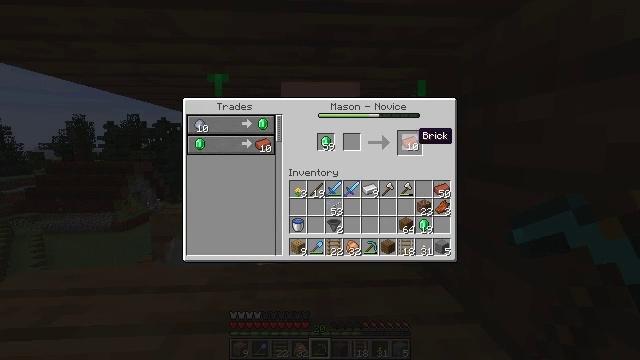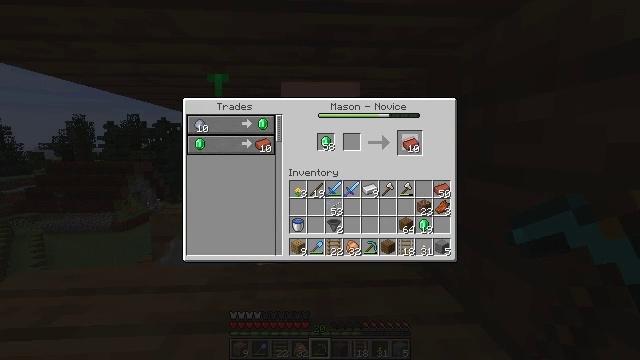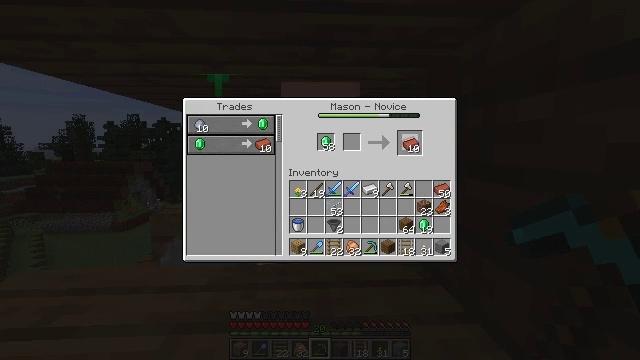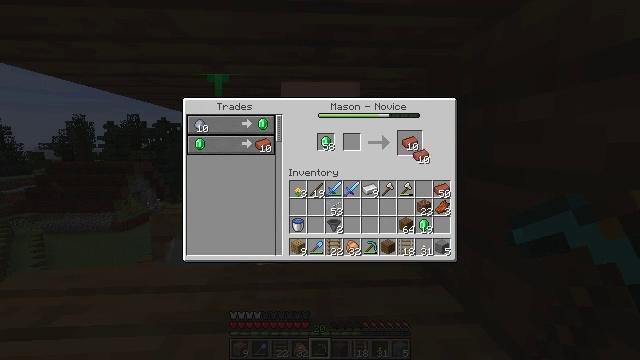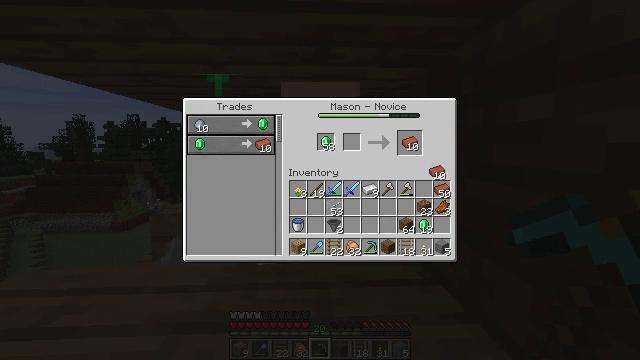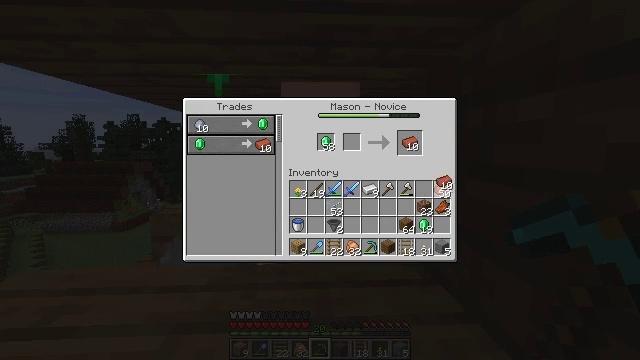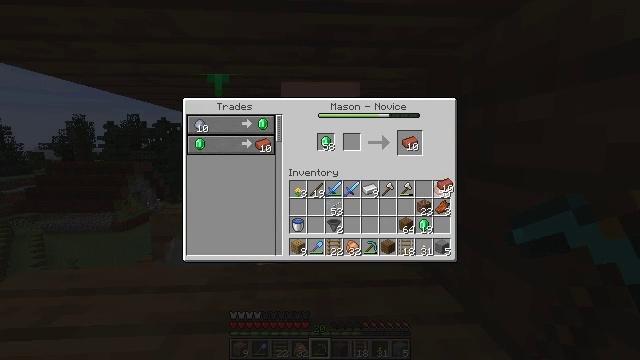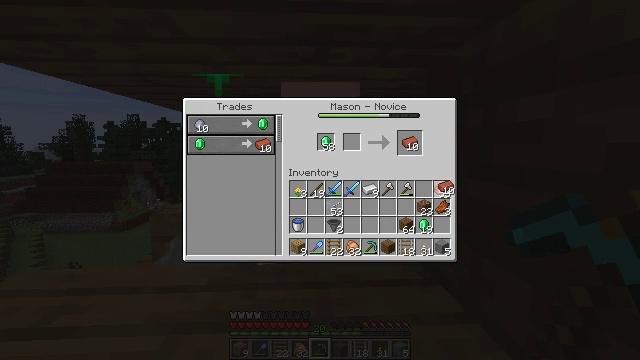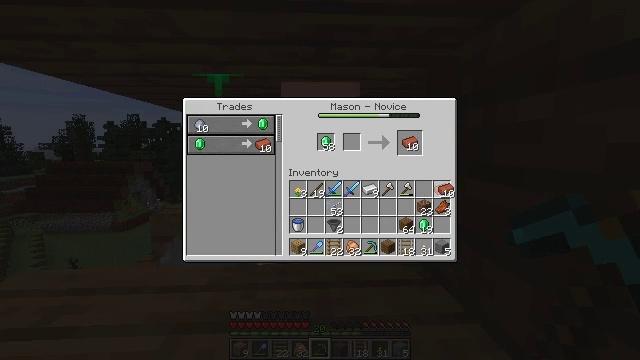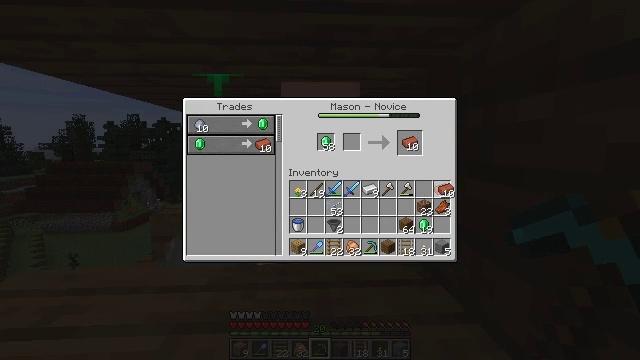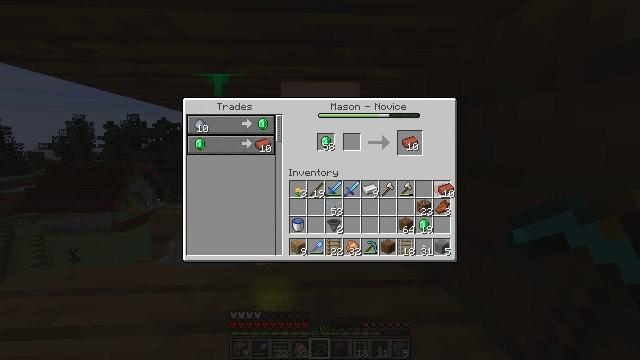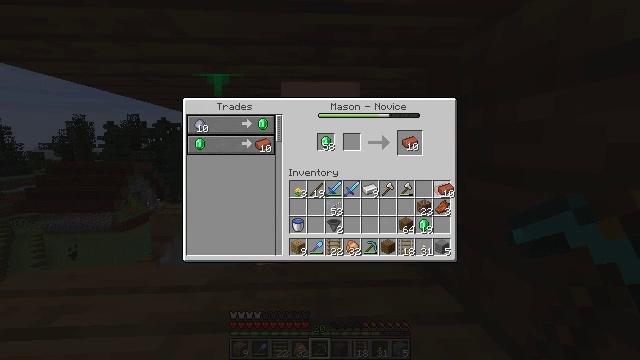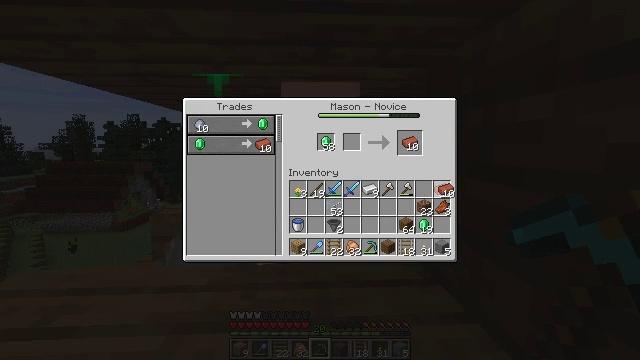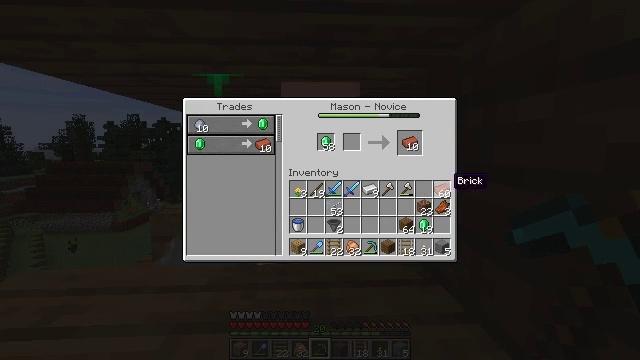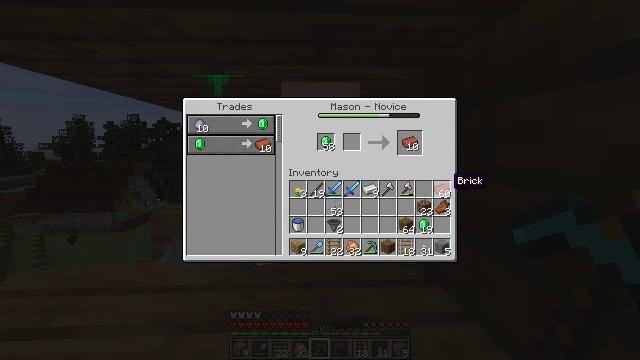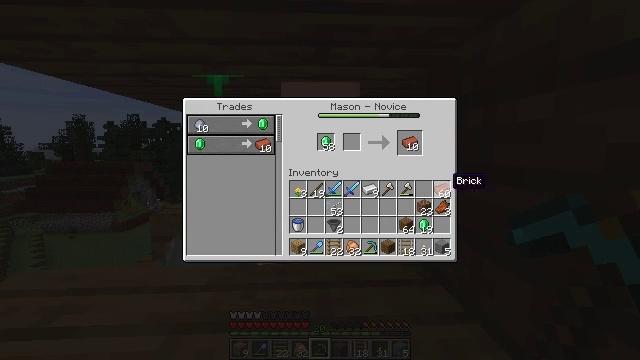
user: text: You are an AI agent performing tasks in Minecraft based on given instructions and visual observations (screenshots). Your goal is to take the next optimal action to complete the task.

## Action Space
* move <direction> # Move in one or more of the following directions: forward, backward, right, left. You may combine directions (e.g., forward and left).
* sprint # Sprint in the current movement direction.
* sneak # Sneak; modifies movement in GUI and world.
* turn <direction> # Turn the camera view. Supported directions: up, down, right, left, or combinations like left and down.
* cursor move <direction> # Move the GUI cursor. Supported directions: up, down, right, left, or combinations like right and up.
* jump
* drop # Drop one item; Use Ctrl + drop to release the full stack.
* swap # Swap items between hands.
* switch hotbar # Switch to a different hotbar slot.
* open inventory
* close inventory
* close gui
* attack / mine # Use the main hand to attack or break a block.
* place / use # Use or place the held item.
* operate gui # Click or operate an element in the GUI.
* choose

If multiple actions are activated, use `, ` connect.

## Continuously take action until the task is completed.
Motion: motion action
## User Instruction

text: Smelt clay in the furnace to get a brick.
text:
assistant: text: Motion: operate gui
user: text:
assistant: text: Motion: operate gui
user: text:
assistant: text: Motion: cursor move right and down, operate gui
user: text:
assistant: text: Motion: cursor move right and down
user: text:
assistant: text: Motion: cursor move down
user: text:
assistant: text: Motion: no_op
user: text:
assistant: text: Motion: no_op
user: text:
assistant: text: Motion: no_op
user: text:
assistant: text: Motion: no_op
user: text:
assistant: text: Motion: no_op
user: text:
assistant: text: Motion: operate gui
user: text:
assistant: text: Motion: operate gui
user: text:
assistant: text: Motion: no_op
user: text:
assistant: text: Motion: no_op
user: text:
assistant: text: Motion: no_op
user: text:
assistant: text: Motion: no_op
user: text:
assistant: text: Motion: cursor move left and up
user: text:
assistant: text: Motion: cursor move left and up
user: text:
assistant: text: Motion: no_op
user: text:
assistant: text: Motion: no_op
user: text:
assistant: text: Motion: no_op
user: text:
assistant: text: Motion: no_op
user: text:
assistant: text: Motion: no_op
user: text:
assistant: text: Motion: operate gui
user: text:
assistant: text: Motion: operate gui
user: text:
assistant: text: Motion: cursor move down, operate gui
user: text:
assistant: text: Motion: cursor move right and down
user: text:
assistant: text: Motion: cursor move down
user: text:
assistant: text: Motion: cursor move down
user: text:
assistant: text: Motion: no_op